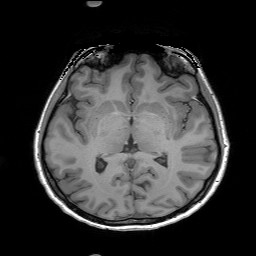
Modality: T1w
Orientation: coronal